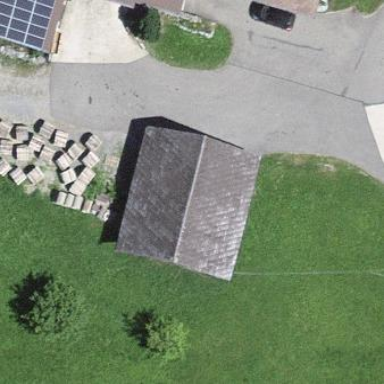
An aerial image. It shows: Rural barn.